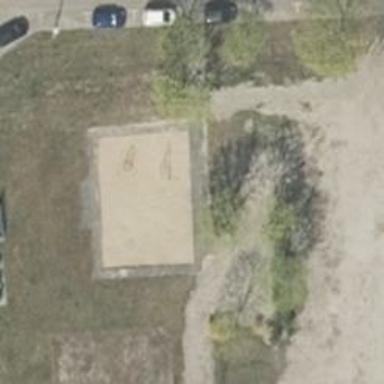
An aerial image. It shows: Playground area for leisure land.